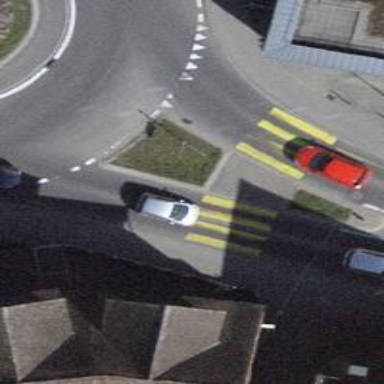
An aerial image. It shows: Uncontrolled zebra crossing with marked island on the road.